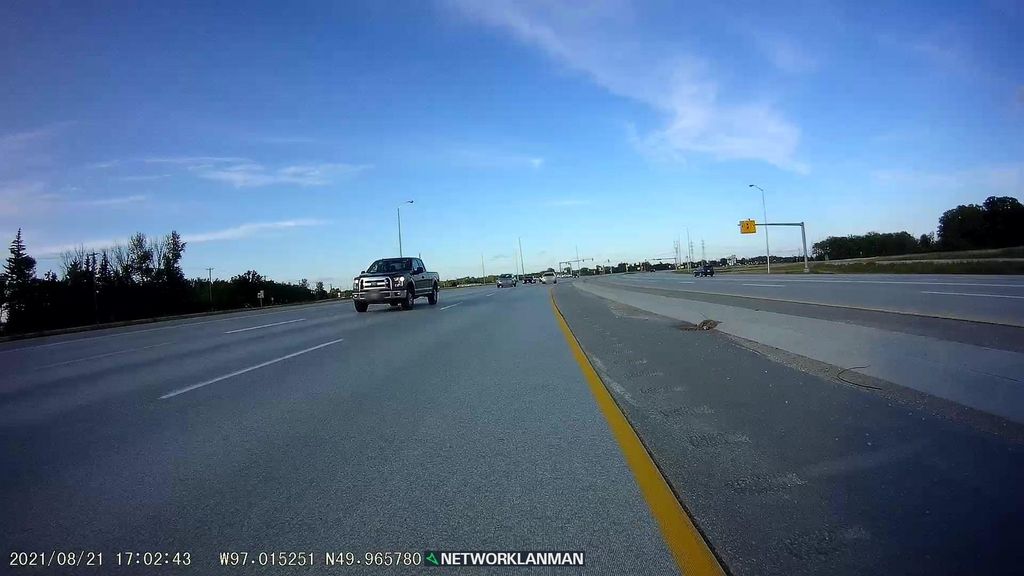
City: winnipeg